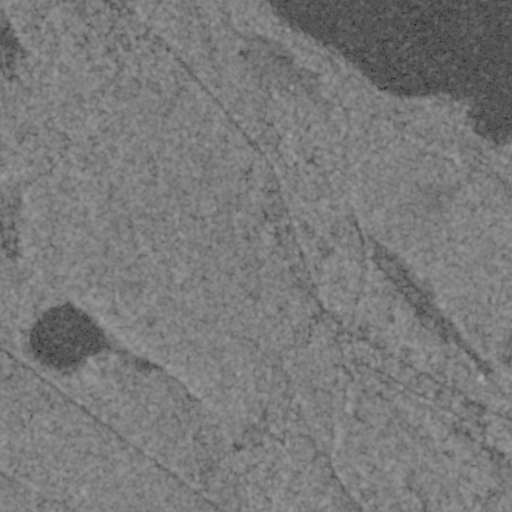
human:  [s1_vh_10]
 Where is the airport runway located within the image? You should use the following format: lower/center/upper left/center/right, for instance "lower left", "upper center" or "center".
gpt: The airport runway is located in the lower right of the image.
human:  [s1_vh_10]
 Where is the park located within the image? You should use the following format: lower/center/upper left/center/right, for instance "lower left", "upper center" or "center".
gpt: The park is located in the upper left of the image.
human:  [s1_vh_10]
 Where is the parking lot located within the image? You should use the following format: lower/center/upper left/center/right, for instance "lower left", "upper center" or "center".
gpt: The parking lot is located in the lower right of the image.
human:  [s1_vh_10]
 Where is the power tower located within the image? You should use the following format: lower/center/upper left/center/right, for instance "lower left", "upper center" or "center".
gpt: The power tower is located in the lower left of the image.
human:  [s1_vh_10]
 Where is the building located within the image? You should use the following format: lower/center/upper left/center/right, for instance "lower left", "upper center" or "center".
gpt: There is no building in the image.

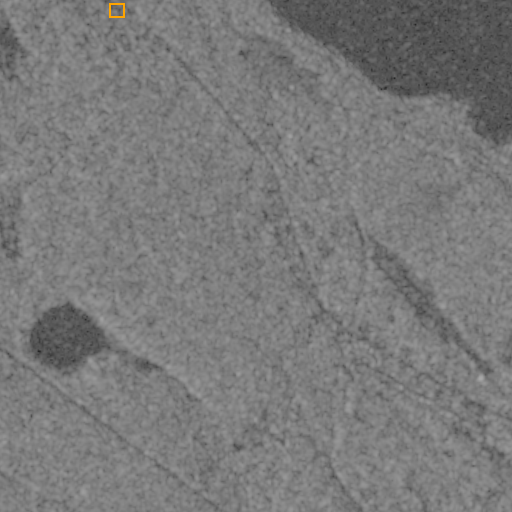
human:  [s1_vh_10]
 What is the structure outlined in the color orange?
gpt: The structure outlined in orange is a park.
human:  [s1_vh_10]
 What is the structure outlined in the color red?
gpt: There is no red outline.